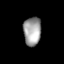
Tissue: lung
Cell type: Endothelial cells
Senescence score: 0.2342
Nuclear area (px): 495
Mean DAPI intensity: 158.64